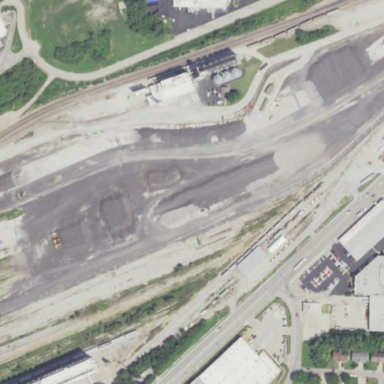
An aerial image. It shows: Yard area used for servicing within railway landuse.